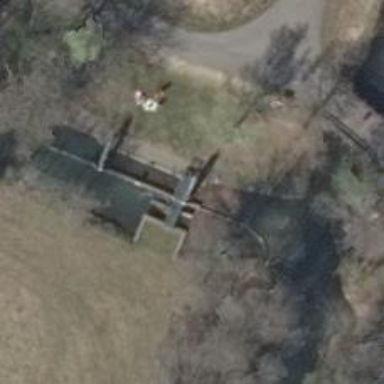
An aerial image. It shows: Lock gate along waterway.